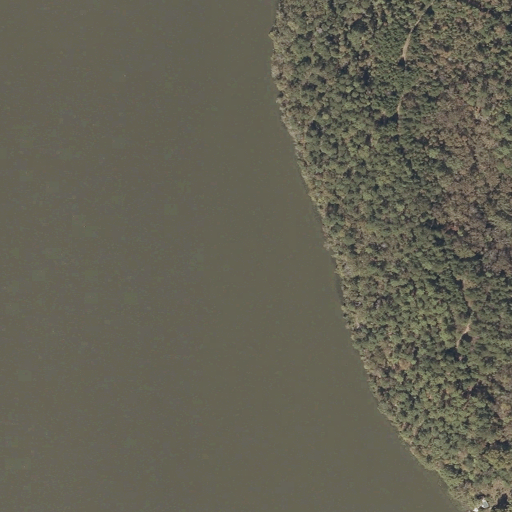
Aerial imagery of bar in Alabama named Fort Williams Shoals (historical) containing open water, evergreen forest, deciduous forest, and mixed forest